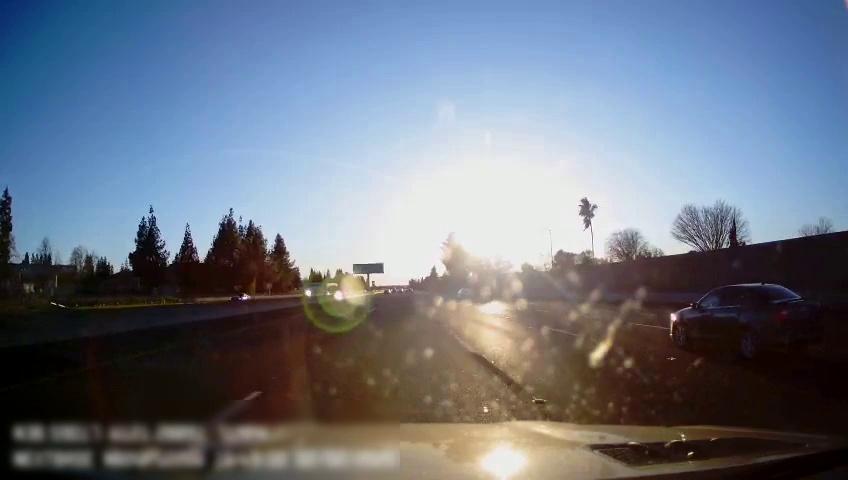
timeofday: Day
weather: Sunny
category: Drivable Space
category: Vehicles | Car
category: Vehicles | Car
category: Vehicles | Car
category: Lanes | Alternate Lane
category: Lanes | Alternate Lane
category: Lanes | Current Lane
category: Lanes | Current Lane
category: Lanes | Alternate Lane
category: Traffic | Signs